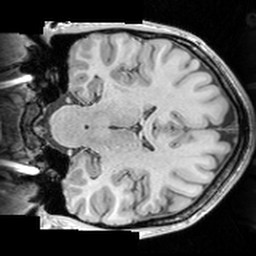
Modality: T1w
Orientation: coronal
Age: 21
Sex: female
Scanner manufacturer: siemens
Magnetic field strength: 3 T
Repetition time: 1.63 s
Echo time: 0.00311 s